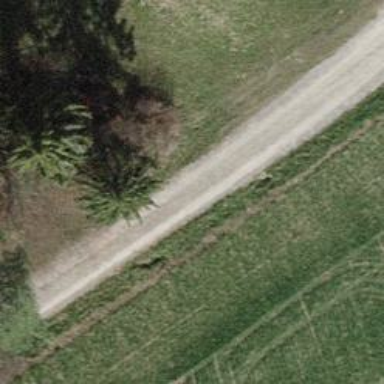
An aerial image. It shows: Gravel track with grade2 quality.